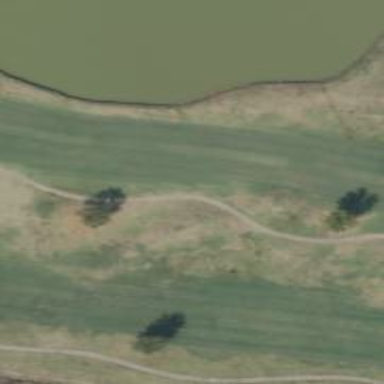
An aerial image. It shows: View of golf hole.